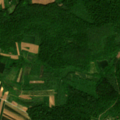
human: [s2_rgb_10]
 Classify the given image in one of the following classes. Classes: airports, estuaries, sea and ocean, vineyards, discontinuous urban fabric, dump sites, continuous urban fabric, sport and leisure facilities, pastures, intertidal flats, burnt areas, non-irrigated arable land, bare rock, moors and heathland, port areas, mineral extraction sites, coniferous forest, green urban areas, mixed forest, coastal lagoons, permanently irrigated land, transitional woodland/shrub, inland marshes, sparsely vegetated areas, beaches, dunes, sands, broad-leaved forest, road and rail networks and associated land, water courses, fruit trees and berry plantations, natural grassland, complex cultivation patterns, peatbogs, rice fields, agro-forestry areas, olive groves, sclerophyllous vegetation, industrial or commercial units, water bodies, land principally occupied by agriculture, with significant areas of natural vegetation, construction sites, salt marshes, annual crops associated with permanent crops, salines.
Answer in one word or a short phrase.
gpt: non-irrigated arable land, complex cultivation patterns, land principally occupied by agriculture, with significant areas of natural vegetation, broad-leaved forest